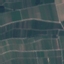
Land use / land cover: PermanentCrop